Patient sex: M
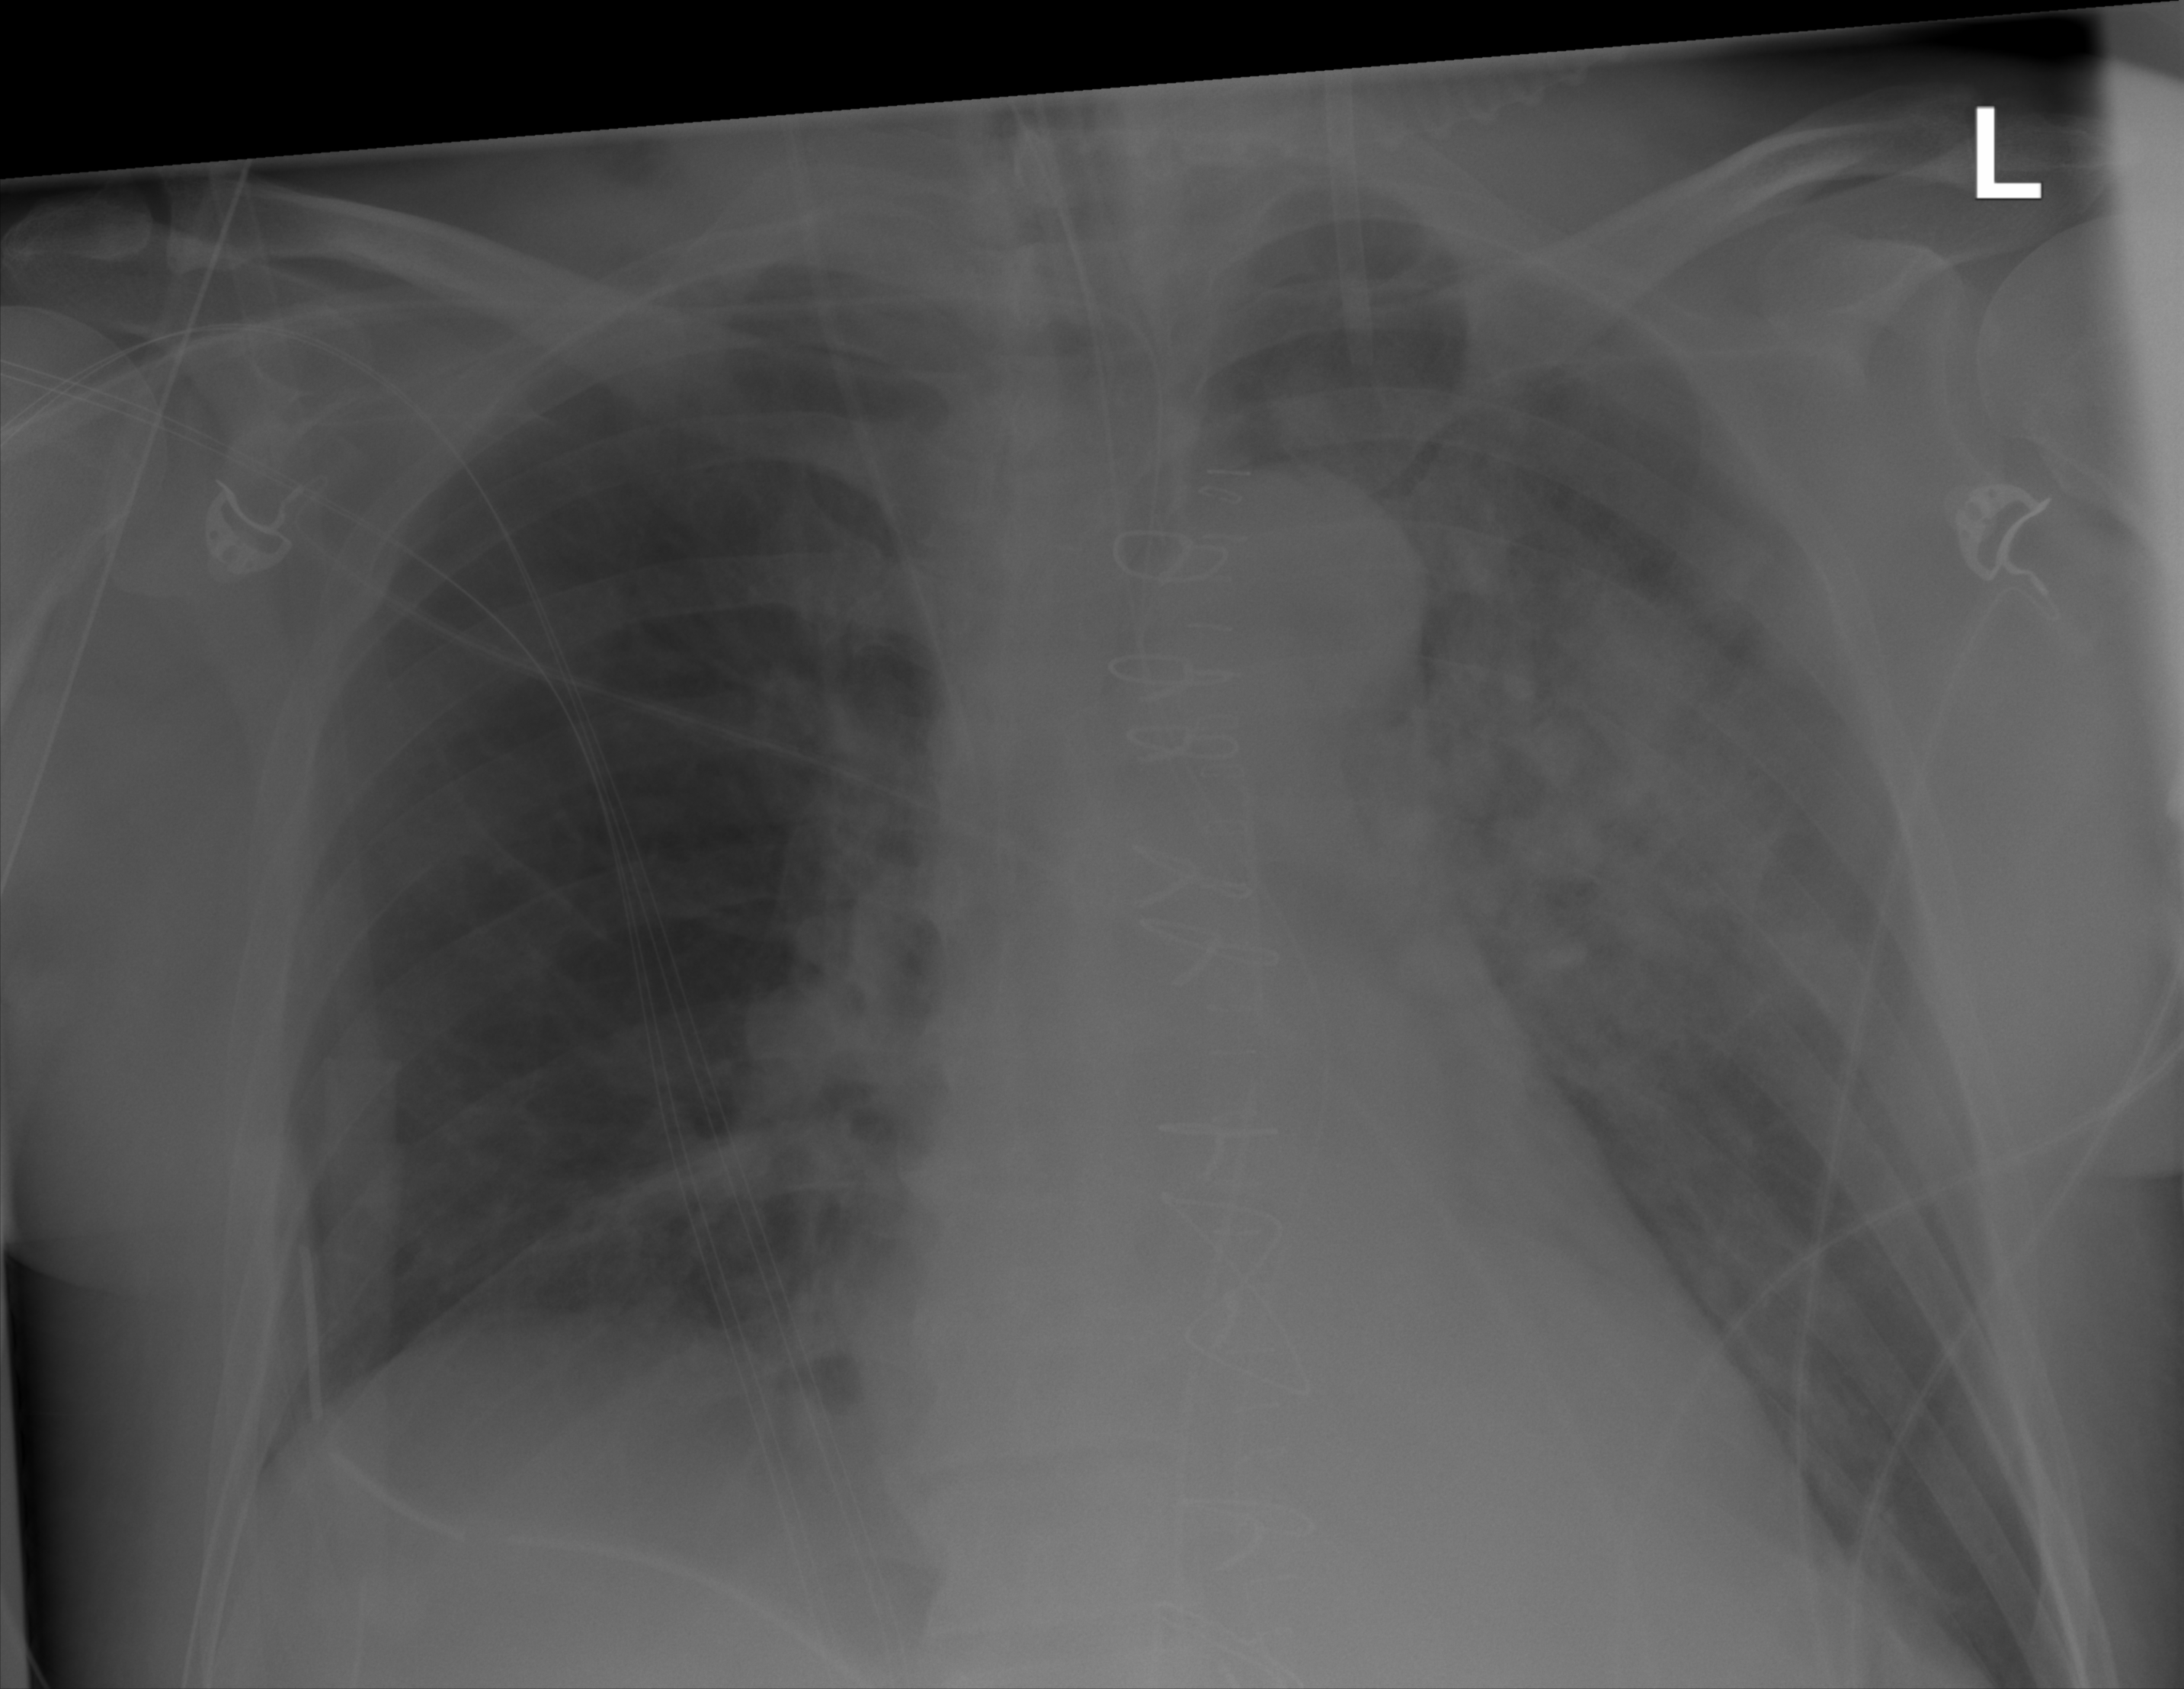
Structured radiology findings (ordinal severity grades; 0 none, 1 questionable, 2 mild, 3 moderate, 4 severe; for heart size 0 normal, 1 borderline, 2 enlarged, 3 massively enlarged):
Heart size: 2
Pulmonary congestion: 0
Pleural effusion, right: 0
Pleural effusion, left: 0
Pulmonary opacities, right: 0
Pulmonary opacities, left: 3
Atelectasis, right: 0
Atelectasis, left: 0